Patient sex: F
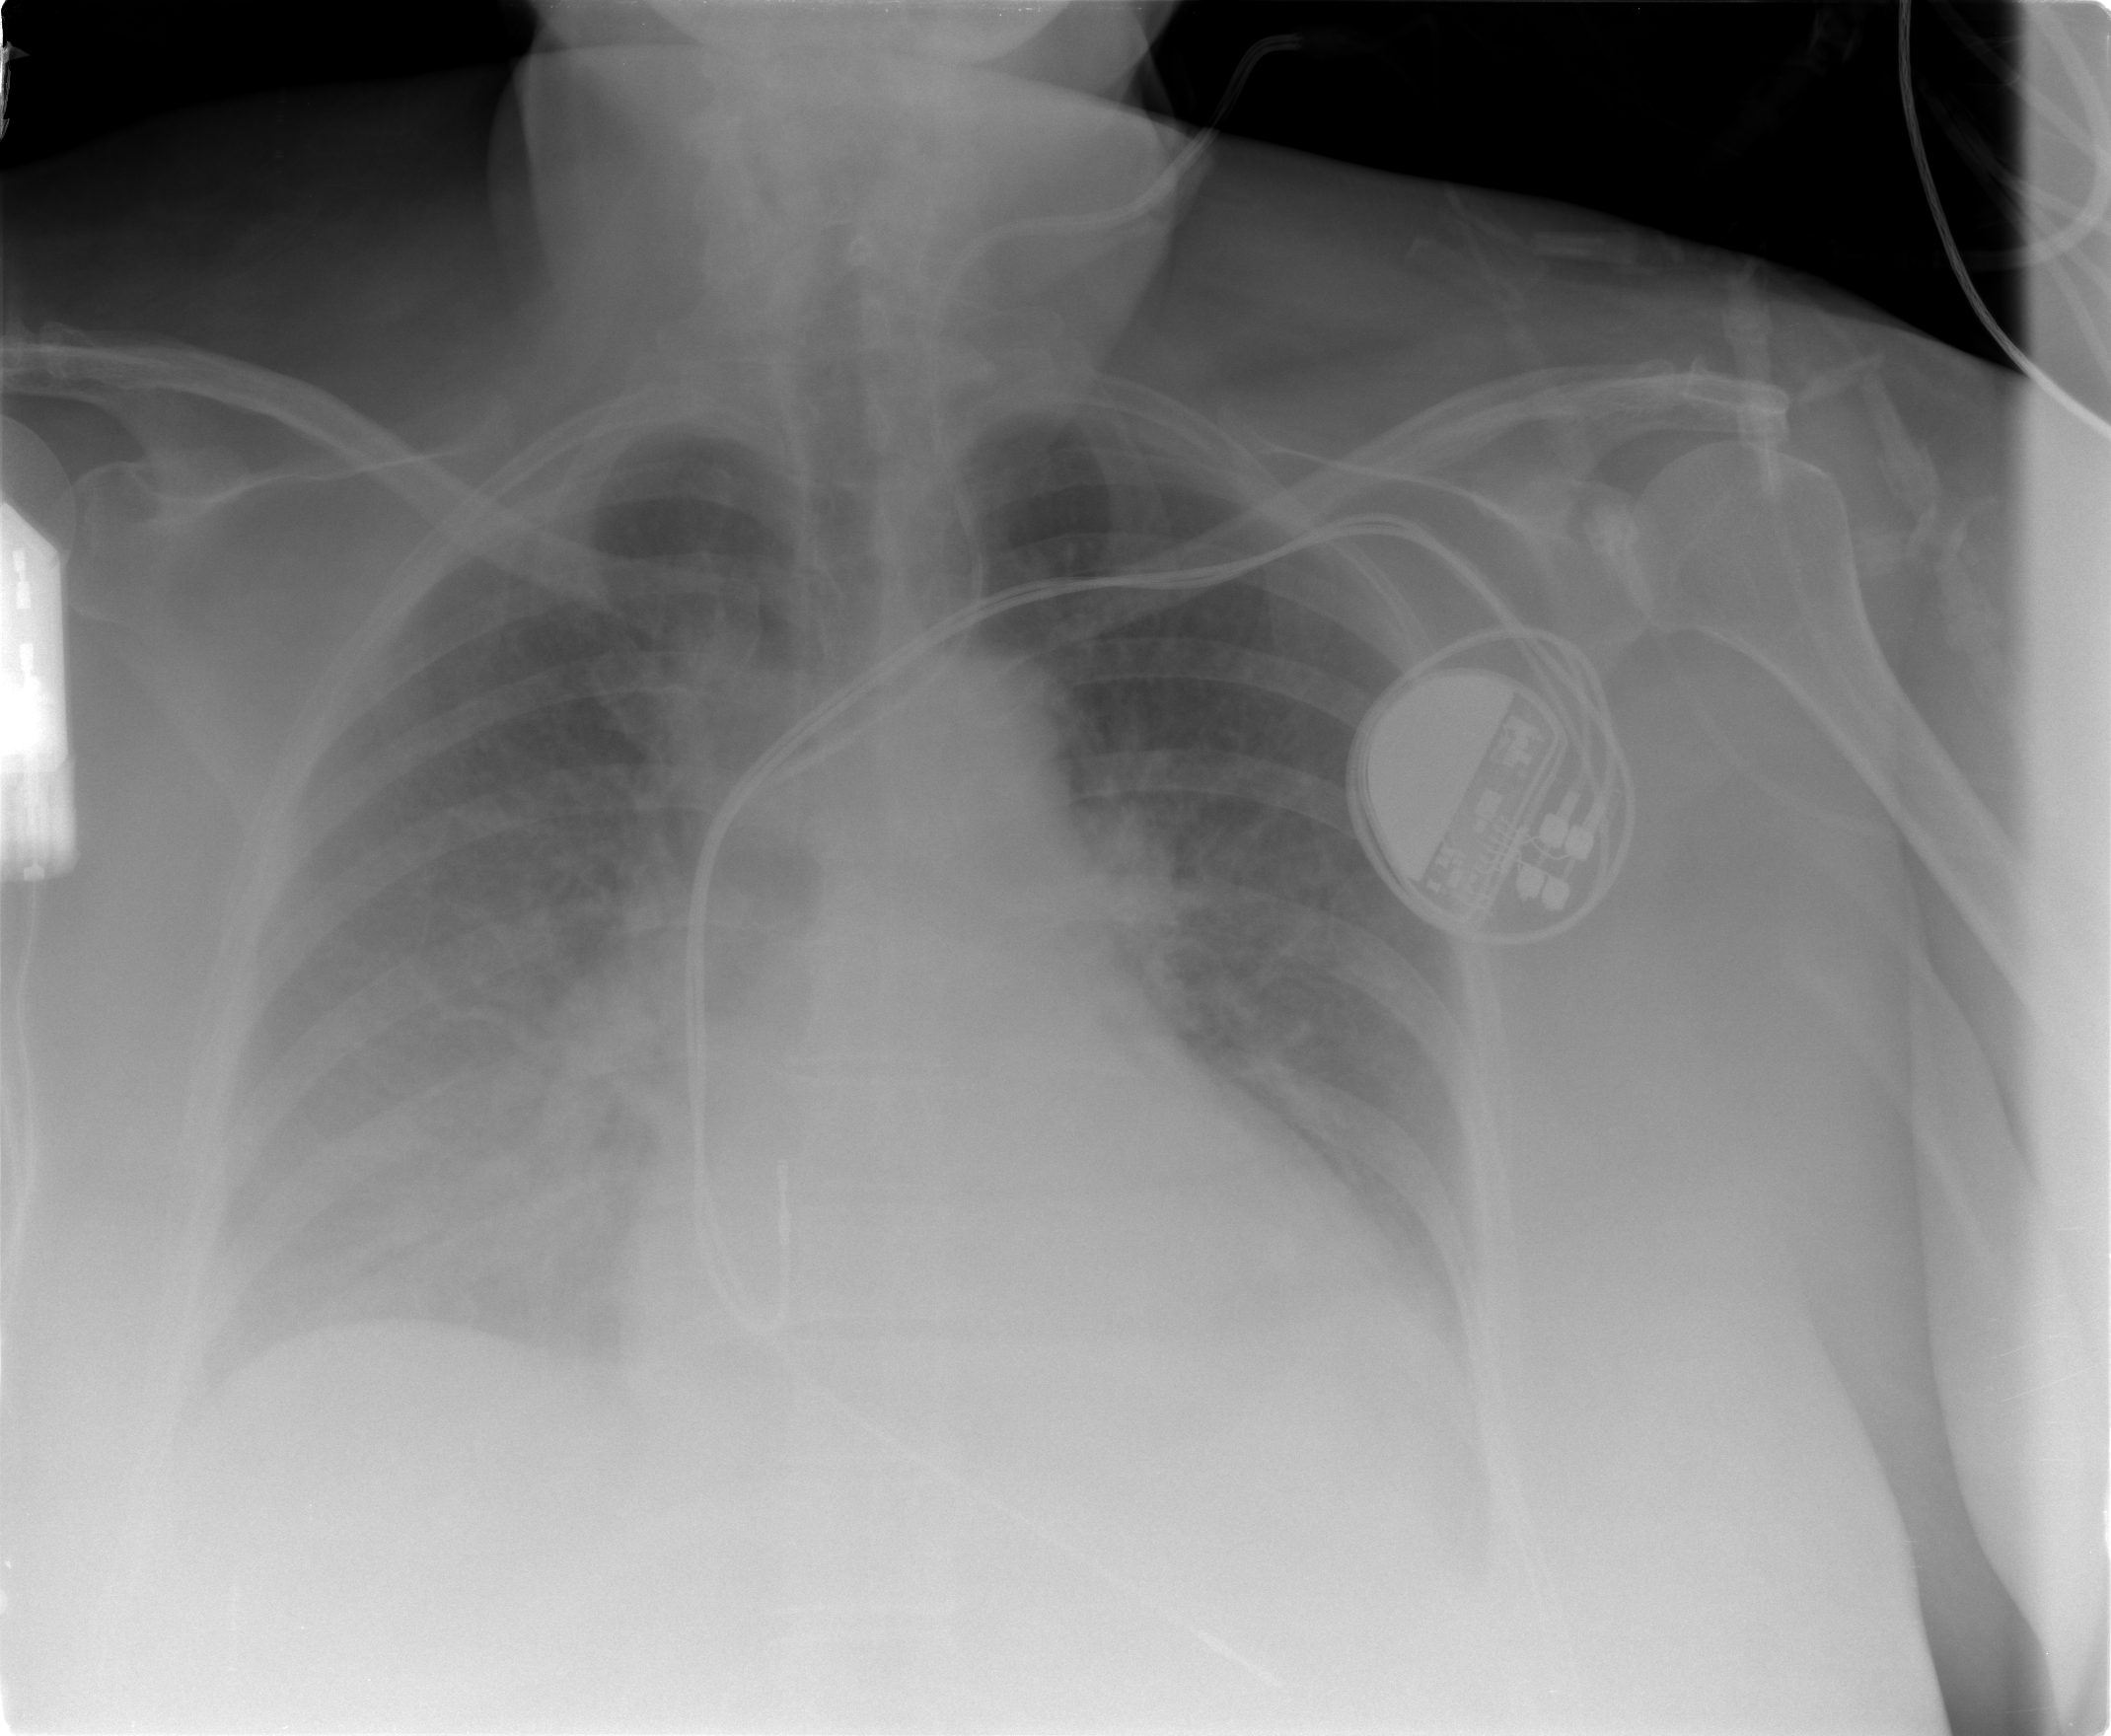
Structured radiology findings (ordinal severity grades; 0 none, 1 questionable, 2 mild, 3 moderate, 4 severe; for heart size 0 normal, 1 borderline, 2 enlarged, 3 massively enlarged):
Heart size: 2
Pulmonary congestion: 3
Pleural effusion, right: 2
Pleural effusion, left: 2
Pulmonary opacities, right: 2
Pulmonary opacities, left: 0
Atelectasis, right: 2
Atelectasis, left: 2